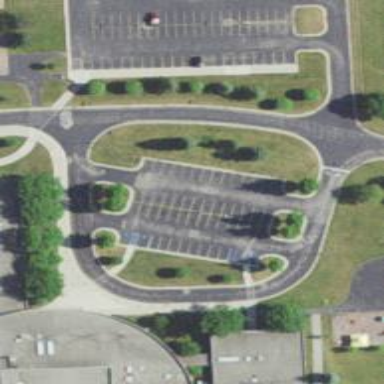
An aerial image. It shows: Parking area.